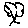
Label: tree